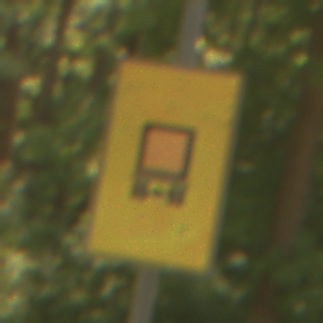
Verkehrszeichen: KennzeichnungspflichtigeFahrzeugeGefaehrlicheGueterOhnePfeilsymbol
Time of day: Midday
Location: Outdoor (Nature)
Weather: PartlyCloudy
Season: NotSpecified
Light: Natural